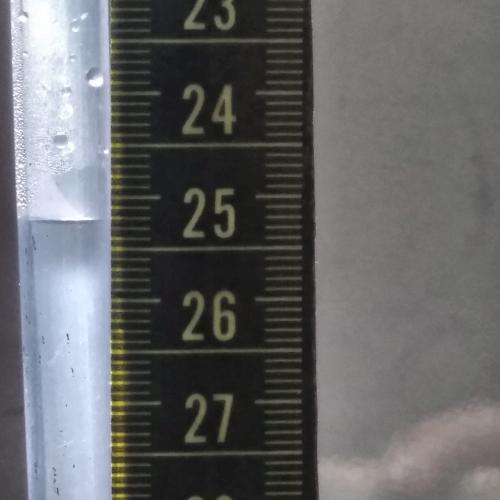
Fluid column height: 25.2 cm